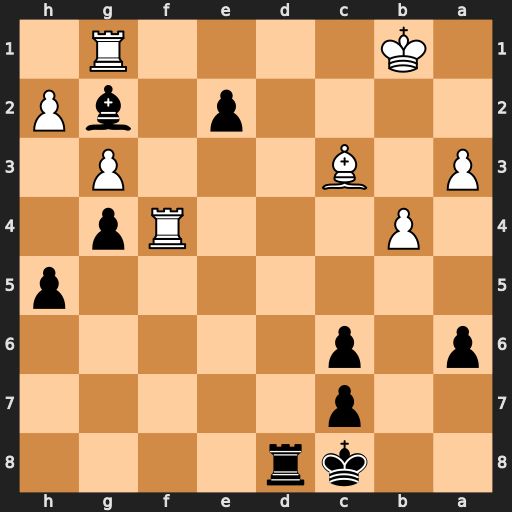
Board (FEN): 2kr4/2p5/p1p5/7p/1P3Rp1/P1B3P1/4p1bP/1K4R1
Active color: b
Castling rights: -
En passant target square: -
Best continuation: Rd1+ Kb2 Rxg1